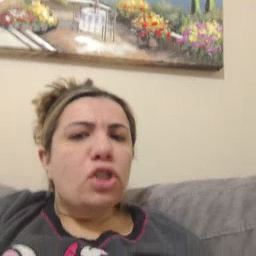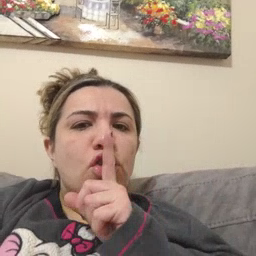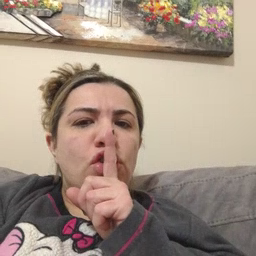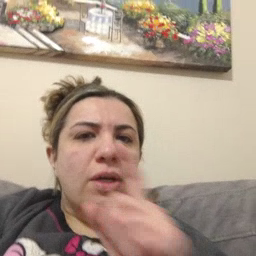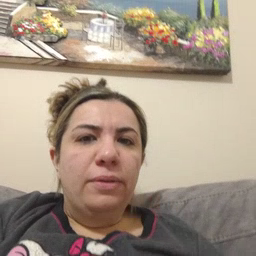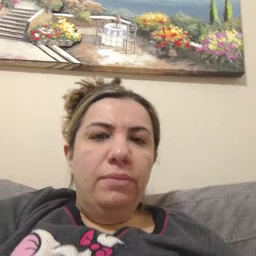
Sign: shhh